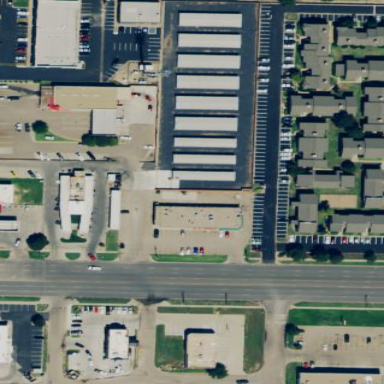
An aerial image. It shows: Garages as the designated land use.